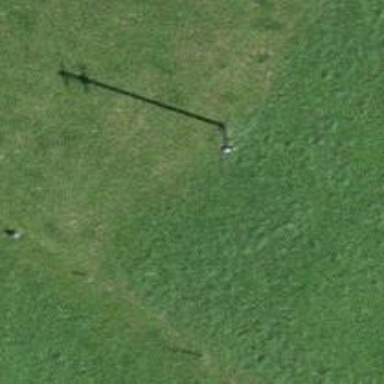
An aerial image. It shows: Utility pole in the area.